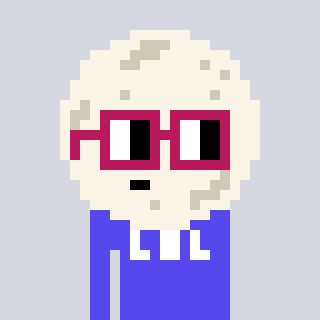
a pixel art character with square dark red glasses, a moon-shaped head and a computerblue-colored body on a cool background